高三 · 代数
若 $f(x)=x^{4}-\frac{2}{x}$, 则 $f^{\prime}(1)$ 等于 ( )
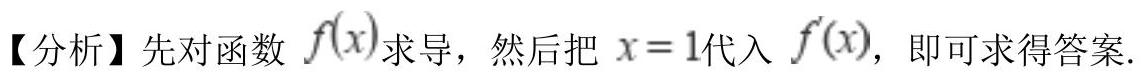
A. -1
B. 2
C. 3
D. 6
答案: D
解析: 答案: D

【解析】 $\because f(x)=x^{4}-\frac{2}{x}, \therefore f^{\prime}(x)=4 x^{3}+\frac{2}{x^{2}}$,

$\therefore f^{\prime}(1)=4+2=6$.

故答案为: D.

2.答案: C

【解析】 因为 $f(x)=\ln x$, 则 $f^{\prime}(x)=\frac{1}{x}$, 所以 $f^{\prime}(2)=\frac{1}{2}$.

故答案为: C.

【分析】先对函数求导, 再将 $x=2$ 代入, 即可得出结果.